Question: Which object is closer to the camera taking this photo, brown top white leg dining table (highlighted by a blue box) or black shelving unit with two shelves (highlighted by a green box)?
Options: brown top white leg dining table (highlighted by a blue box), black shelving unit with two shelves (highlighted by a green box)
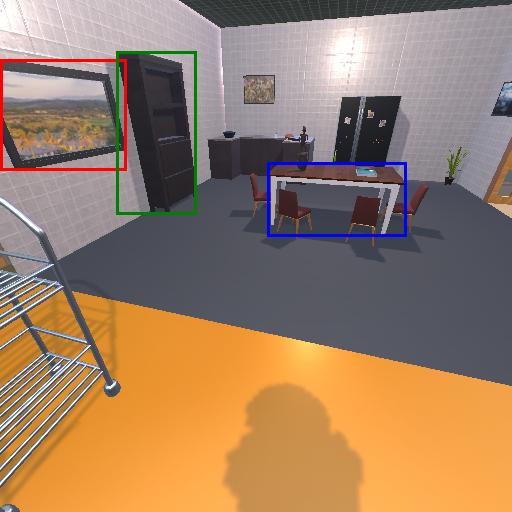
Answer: brown top white leg dining table (highlighted by a blue box)